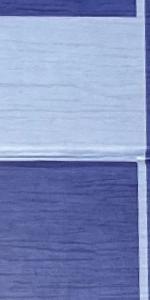
Label: Empty